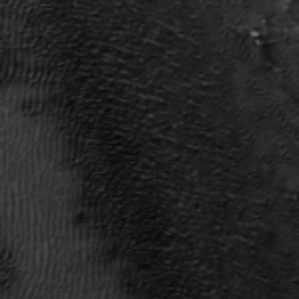
Label: frost